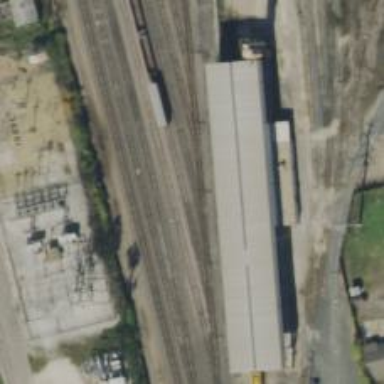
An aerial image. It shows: Railway yard.